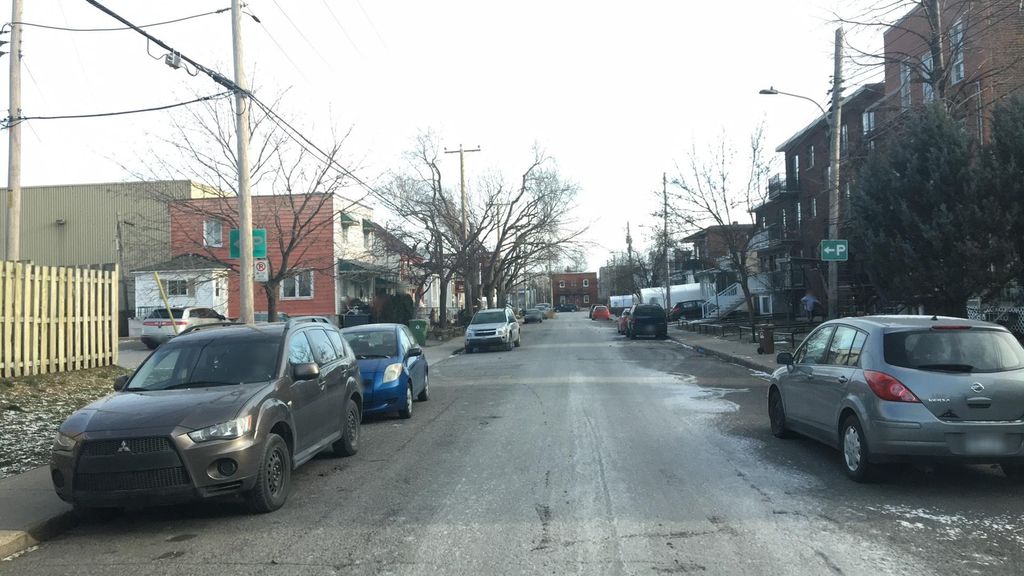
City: montreal